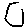
Label: hexagon